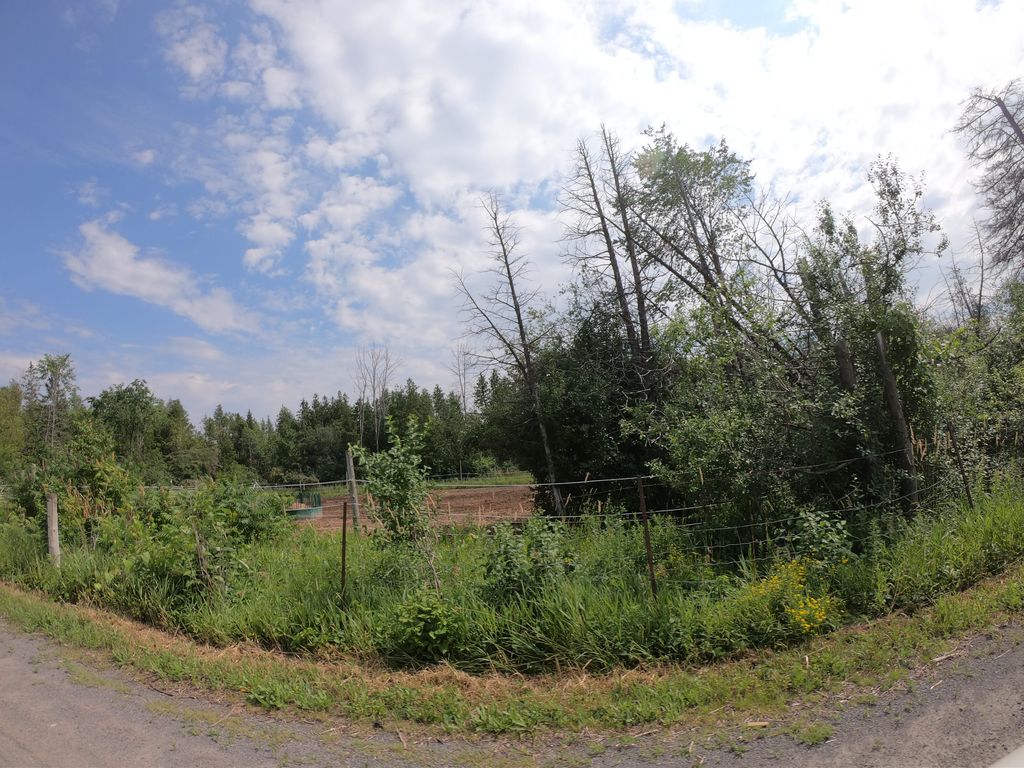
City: ottawa-gatineau